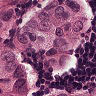
Metastatic tissue present: yes